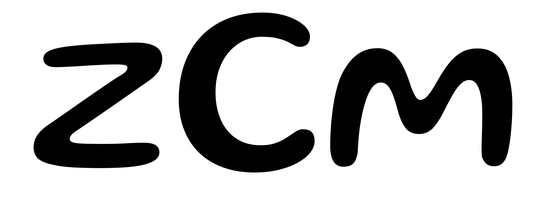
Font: Gluten_Regular